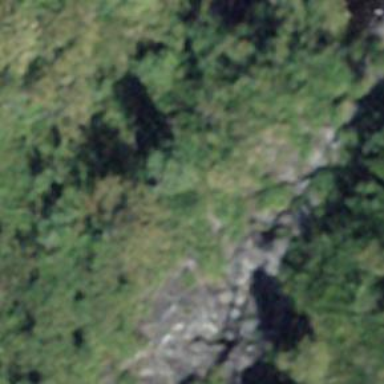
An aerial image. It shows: Natural cliff.